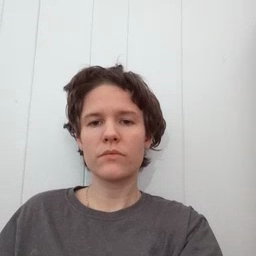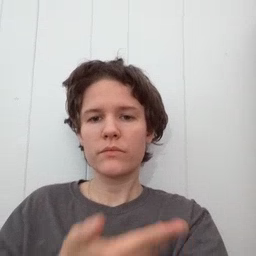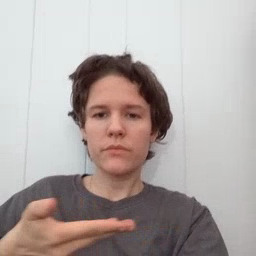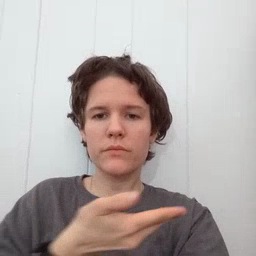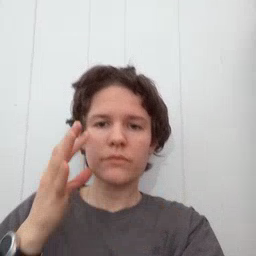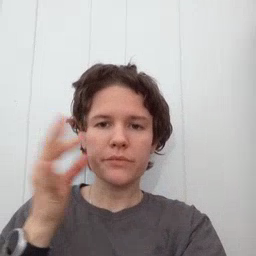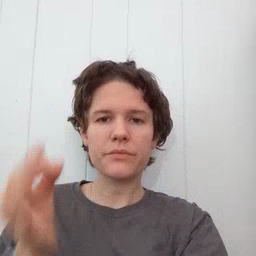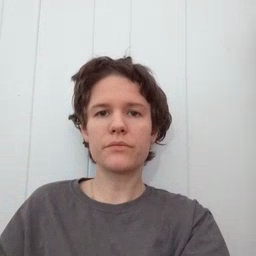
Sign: kitty